Interaction volume radius: 5 \u00c5
Interaction volume height: 30 \u00c5
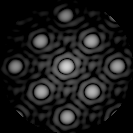
Disorder parameter: 0.03354